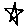
Label: star